Interaction volume radius: 5 \u00c5
Interaction volume height: 25 \u00c5
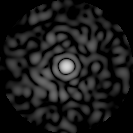
Disorder parameter: 0.8357